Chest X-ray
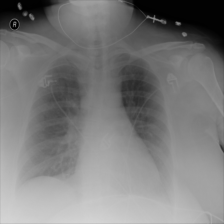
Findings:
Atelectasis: negative
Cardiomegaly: negative
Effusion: negative
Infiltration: negative
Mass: negative
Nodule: negative
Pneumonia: negative
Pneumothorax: negative
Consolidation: negative
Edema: negative
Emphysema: negative
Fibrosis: negative
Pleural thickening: negative
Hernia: negative